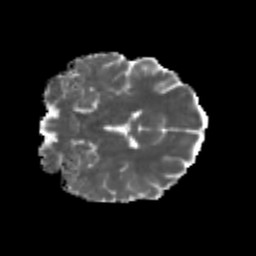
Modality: MD
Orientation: coronal
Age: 21
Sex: male
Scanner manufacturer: siemens
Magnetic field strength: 3 T
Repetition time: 3.5 s
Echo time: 0.113 s